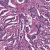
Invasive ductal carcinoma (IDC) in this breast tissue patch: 1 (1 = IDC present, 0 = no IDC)